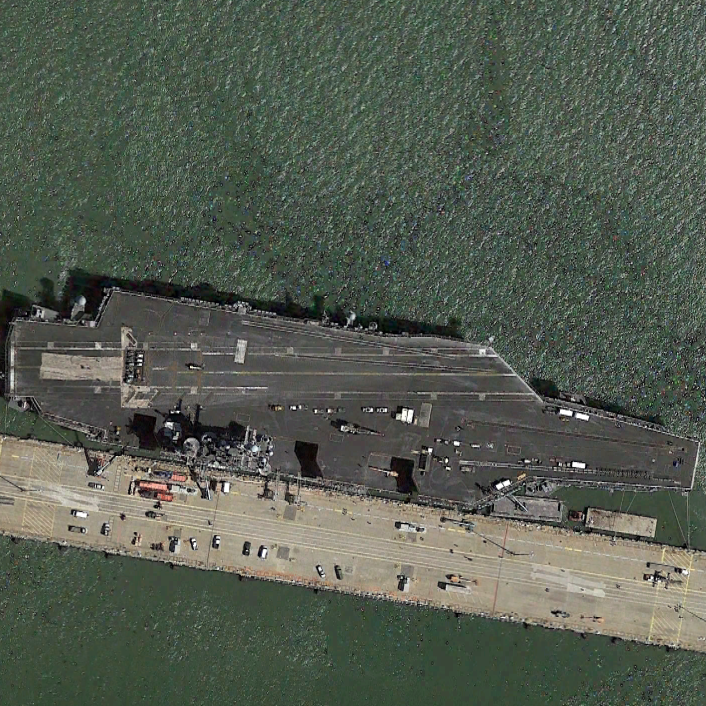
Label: aircraft_carrier